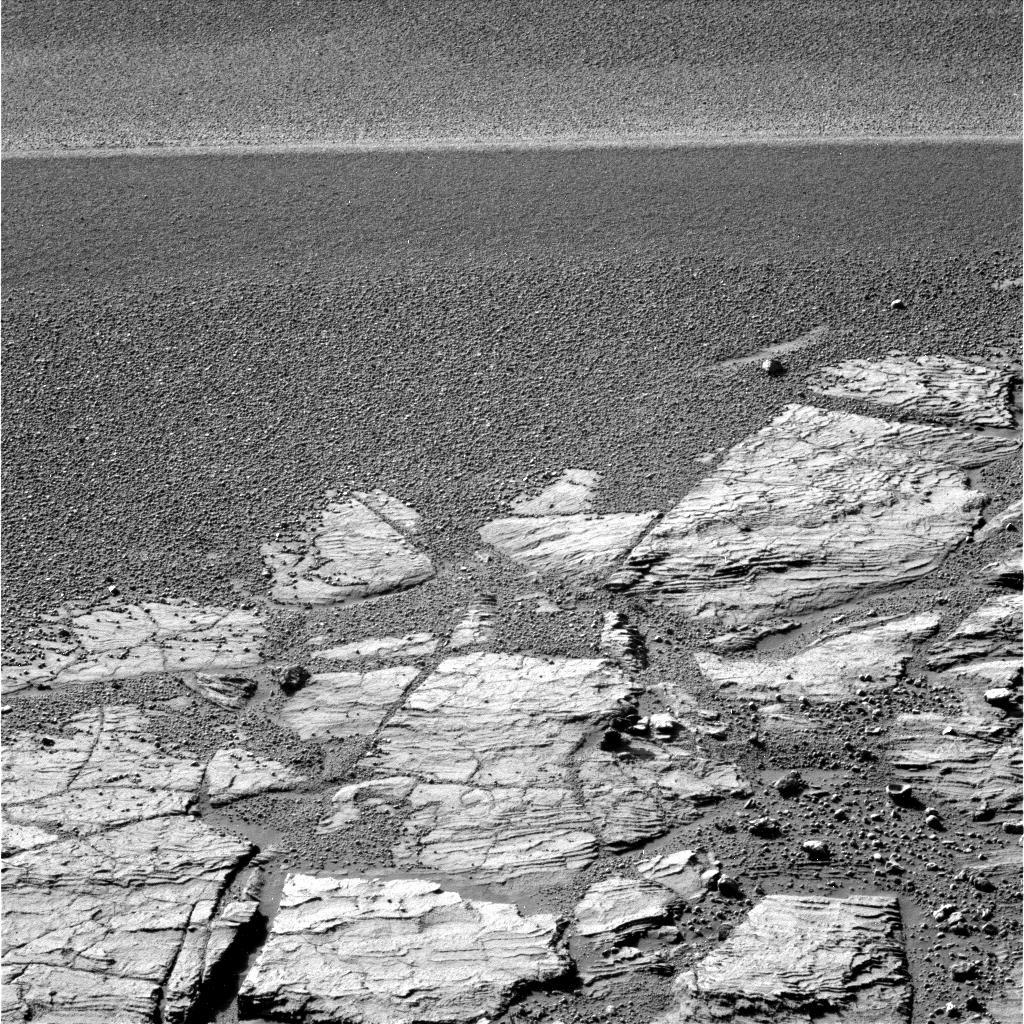
Terrain classes present: Bedrock, Gravel / Sand / Soil